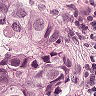
Metastatic tissue present: yes